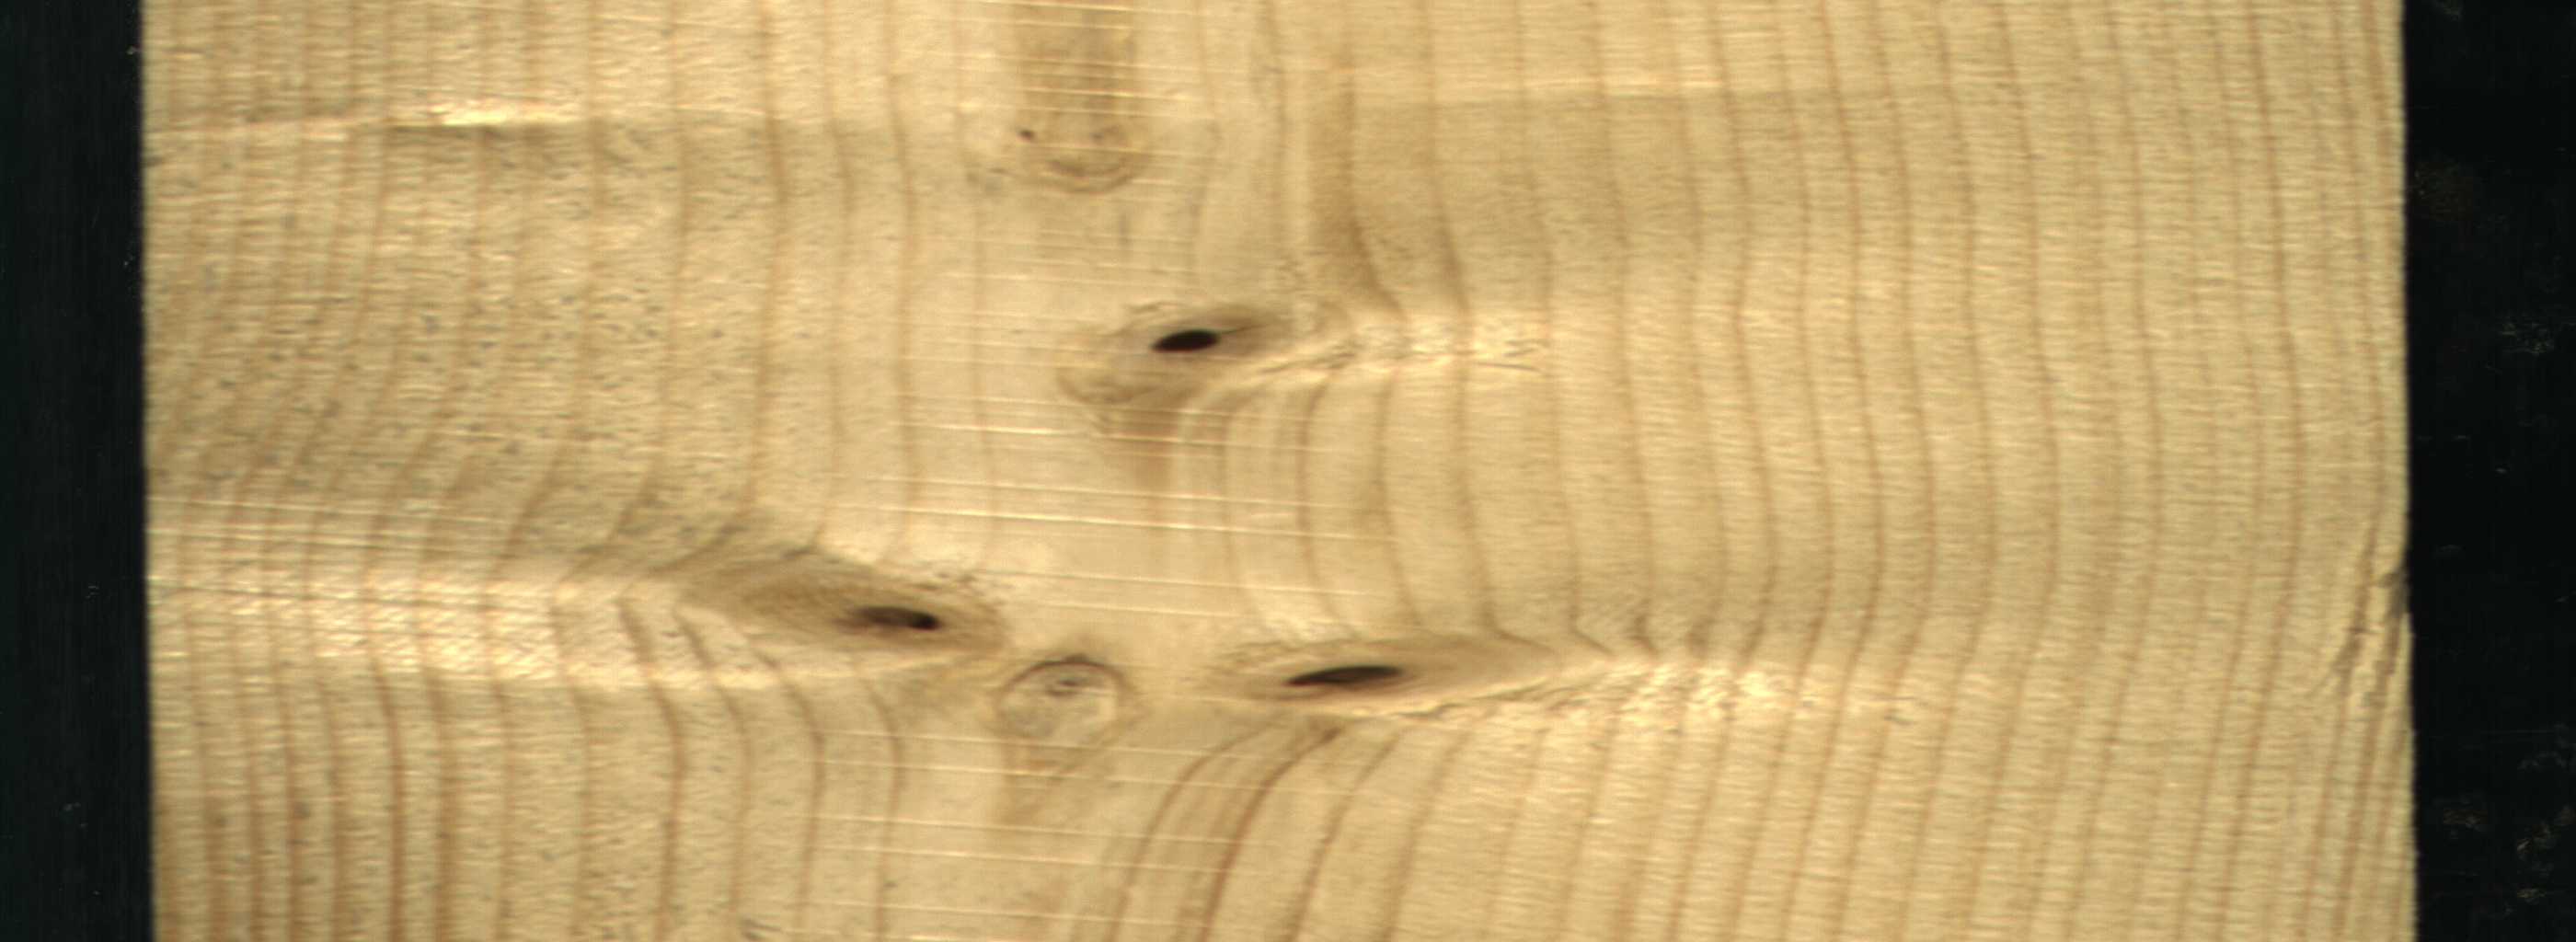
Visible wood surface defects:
Dead_Knot
Dead_Knot
Dead_Knot
Live_Knot